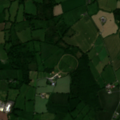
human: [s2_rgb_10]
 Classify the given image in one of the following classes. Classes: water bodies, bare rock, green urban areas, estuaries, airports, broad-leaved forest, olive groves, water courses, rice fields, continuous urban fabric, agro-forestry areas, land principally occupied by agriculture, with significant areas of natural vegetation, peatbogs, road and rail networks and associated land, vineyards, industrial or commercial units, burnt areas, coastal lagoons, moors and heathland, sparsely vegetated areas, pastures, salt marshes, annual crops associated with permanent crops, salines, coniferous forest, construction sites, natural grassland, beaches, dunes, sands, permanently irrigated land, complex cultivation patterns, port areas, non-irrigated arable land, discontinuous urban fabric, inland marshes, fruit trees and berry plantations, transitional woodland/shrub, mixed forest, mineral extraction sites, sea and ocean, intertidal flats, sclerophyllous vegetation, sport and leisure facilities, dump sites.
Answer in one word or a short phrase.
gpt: discontinuous urban fabric, pastures, land principally occupied by agriculture, with significant areas of natural vegetation